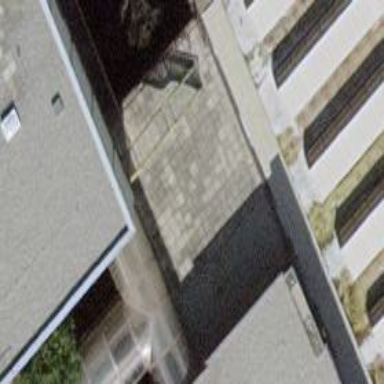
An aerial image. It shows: View of roof of building.